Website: macys
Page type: billing-address
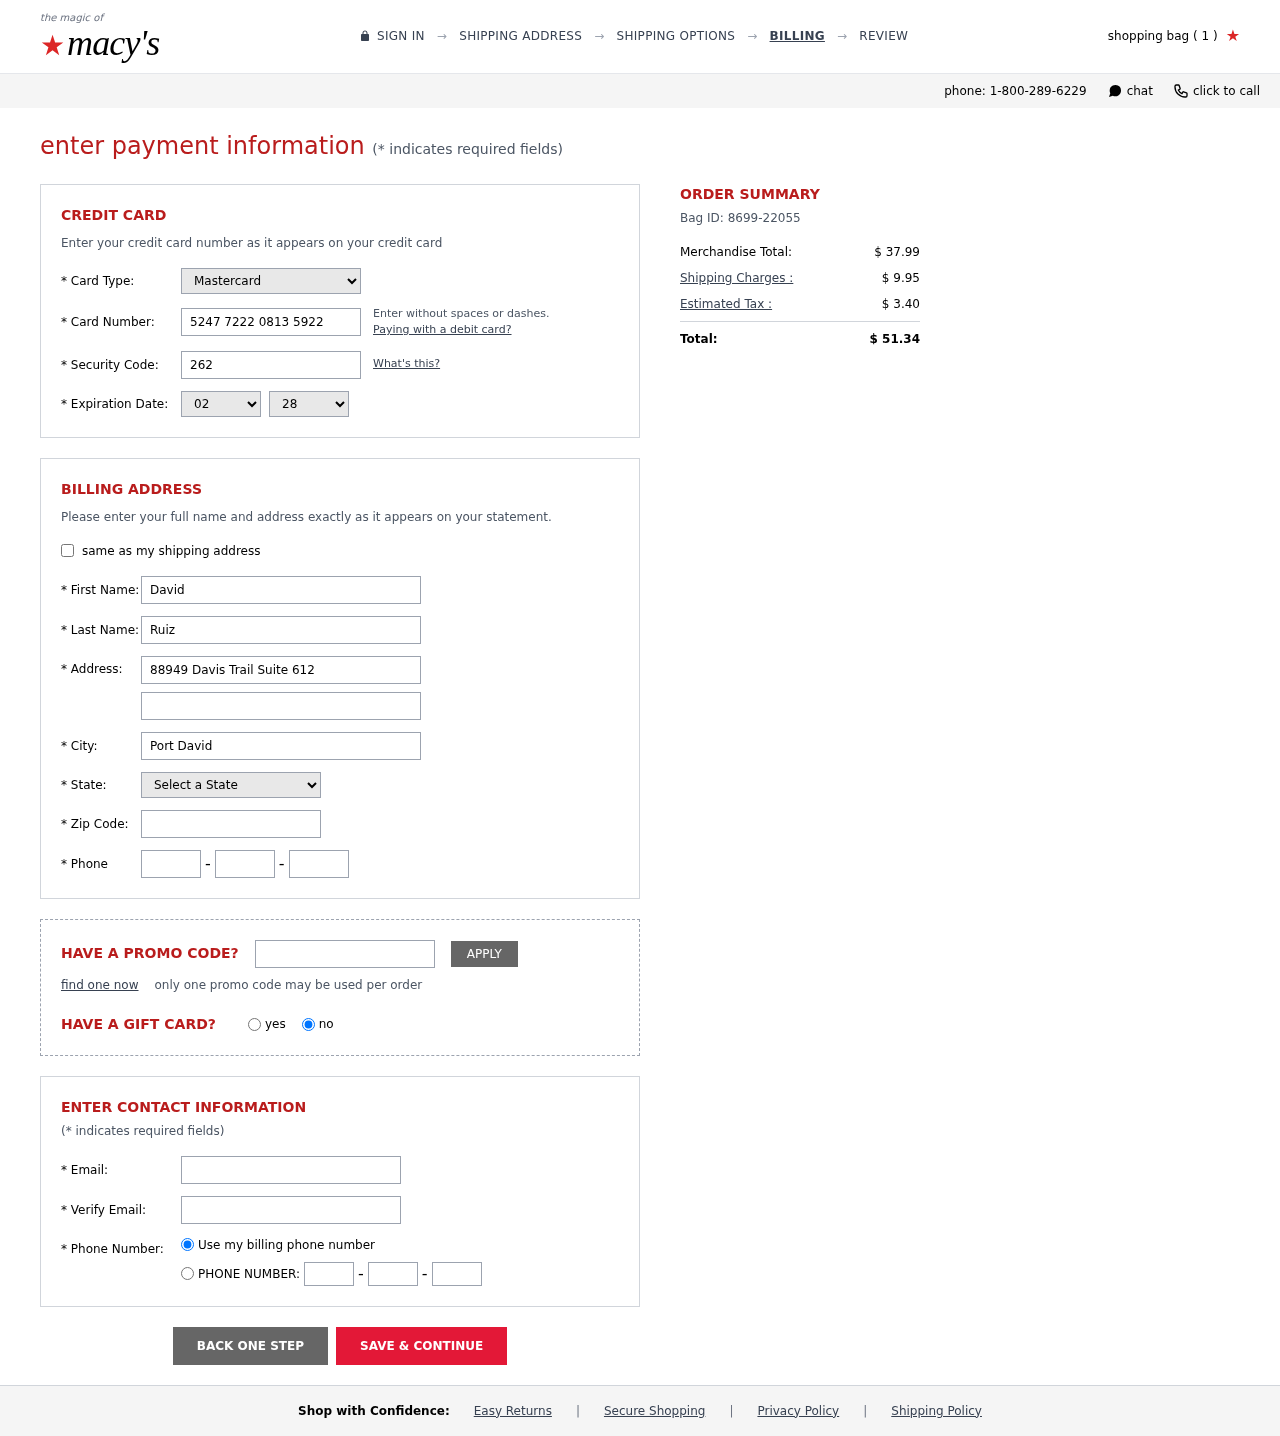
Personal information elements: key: PII_CARD_CVV
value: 262
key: PII_CARD_EXPIRY_MONTH
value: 02
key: PII_CARD_EXPIRY_YEAR
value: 28
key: PII_CARD_NUMBER
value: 5247 7222 0813 5922
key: PII_CARD_TYPE
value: Mastercard
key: PII_CITY
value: Port David
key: PII_EMAIL
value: davidruiz@gmail.com
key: PII_FIRSTNAME
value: David
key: PII_LASTNAME
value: Ruiz
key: PII_PHONE_AREA
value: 443
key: PII_PHONE_PREFIX
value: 376
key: PII_PHONE_SUFFIX
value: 0070
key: PII_POSTCODE
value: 08168
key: PII_STATE_ABBR
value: MH
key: PII_STREET
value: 88949 Davis Trail Suite 612
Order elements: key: ORDER_NUM_ITEMS
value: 1
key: ORDER_ID
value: Bag ID: 8699-22055
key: ORDER_SUBTOTAL
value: $ 37.99
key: ORDER_SHIPPING_COST
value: $ 9.95
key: ORDER_TAX
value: $ 3.40
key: ORDER_TOTAL
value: $ 51.34